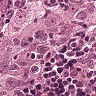
Metastatic tissue present: yes